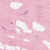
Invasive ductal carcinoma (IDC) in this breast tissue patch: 0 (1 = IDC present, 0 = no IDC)